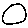
Label: circle